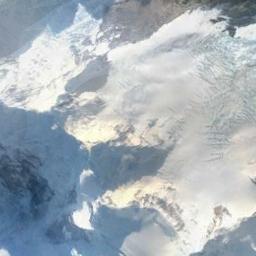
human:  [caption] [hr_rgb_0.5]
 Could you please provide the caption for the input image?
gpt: The snowberg is covered with snow .

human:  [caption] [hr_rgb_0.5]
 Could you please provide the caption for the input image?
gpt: A snow-covered mountain covered in large areas .

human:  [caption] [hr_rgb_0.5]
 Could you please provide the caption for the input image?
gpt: The snowberg is covered with glaciers and some horn peaks remain at the top of the snowberg .

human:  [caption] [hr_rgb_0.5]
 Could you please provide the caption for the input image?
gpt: The snow berg is consist of bare land and white snow .

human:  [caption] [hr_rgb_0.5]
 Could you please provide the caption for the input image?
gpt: There are much snow and some bare land on the snowberg .